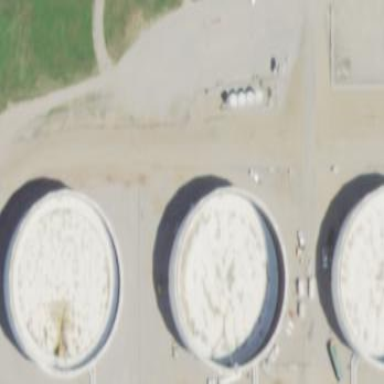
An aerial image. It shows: Storage tank that is man-made.